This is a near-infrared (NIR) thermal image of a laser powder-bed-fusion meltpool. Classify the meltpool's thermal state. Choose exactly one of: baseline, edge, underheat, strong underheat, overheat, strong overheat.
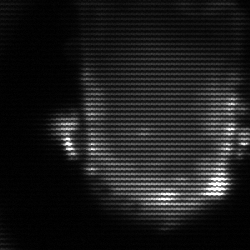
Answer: baseline